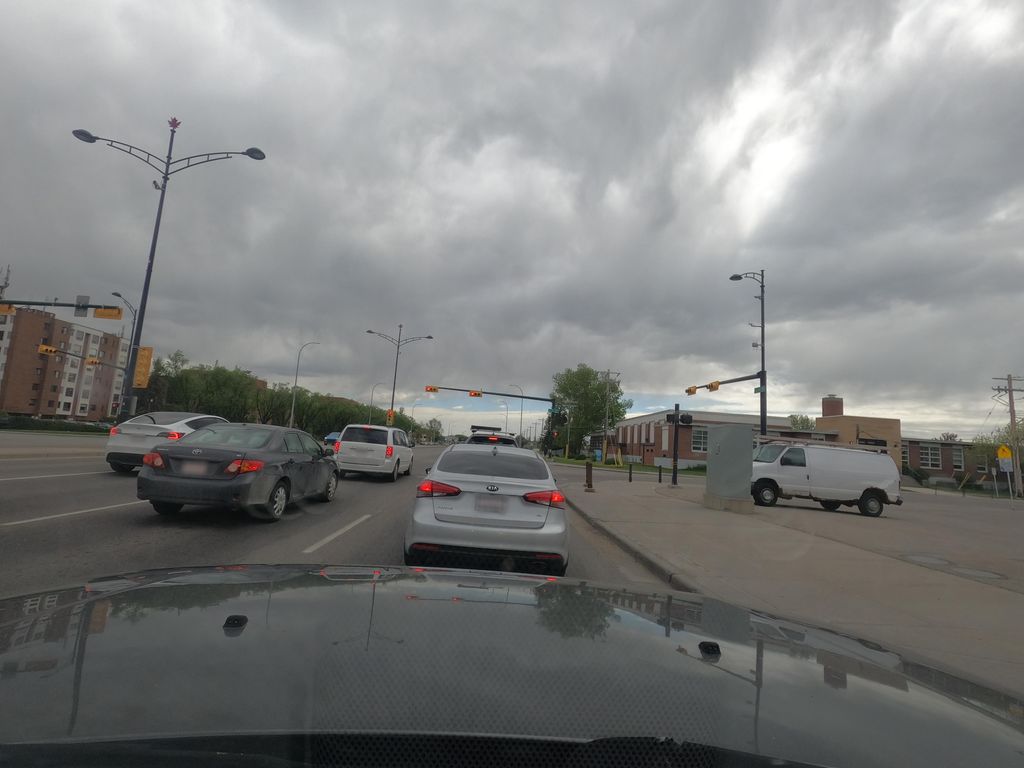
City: calgary